Question: What color is the character?
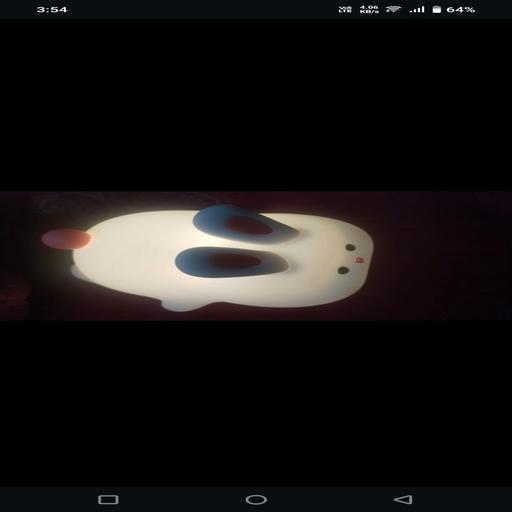
Answer: White